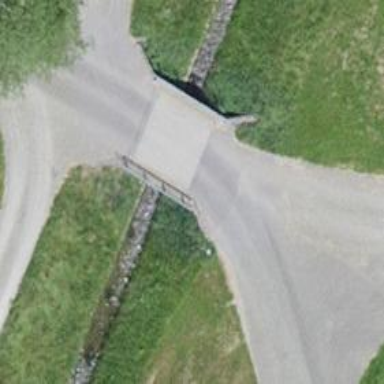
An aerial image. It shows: Unclassified road with concrete bridge.